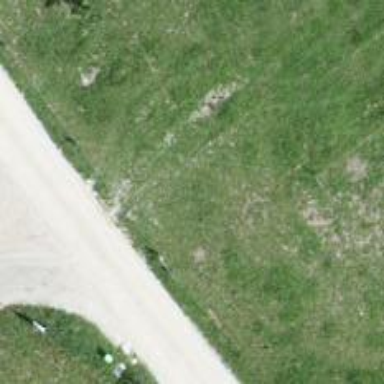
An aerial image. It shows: Unpaved residential road.